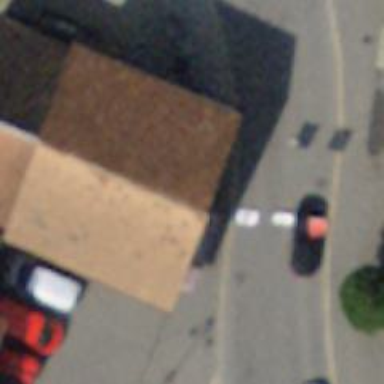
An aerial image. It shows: Clothing store.